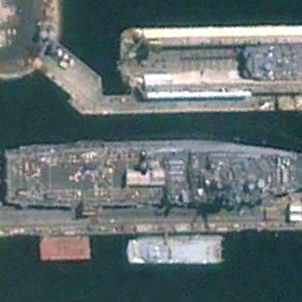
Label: combat